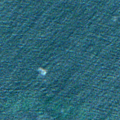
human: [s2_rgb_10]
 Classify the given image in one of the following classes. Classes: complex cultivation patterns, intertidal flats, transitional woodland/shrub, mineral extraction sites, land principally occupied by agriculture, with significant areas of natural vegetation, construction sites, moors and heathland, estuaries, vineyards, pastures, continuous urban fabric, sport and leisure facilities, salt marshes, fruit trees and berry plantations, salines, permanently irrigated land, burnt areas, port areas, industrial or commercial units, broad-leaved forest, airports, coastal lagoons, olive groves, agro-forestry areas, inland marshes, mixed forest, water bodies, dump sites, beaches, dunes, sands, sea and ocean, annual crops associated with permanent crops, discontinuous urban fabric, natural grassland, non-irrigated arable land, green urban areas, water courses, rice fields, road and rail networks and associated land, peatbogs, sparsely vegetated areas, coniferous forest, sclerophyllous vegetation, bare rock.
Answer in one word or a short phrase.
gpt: sea and ocean